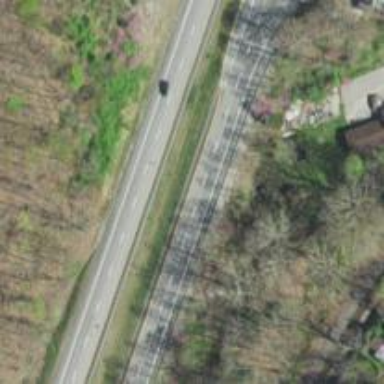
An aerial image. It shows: Trunk highway.